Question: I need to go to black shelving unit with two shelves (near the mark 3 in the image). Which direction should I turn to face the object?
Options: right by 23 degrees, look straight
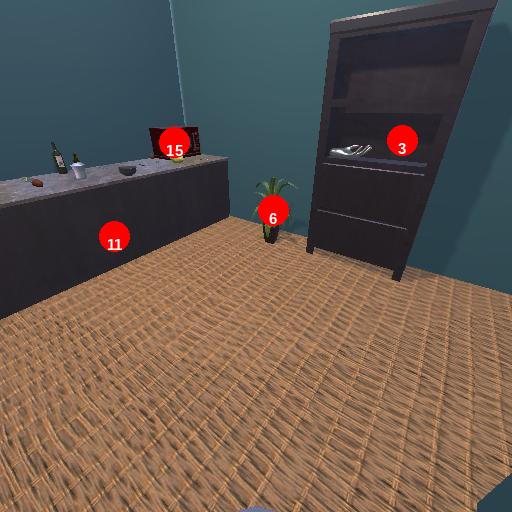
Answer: right by 23 degrees